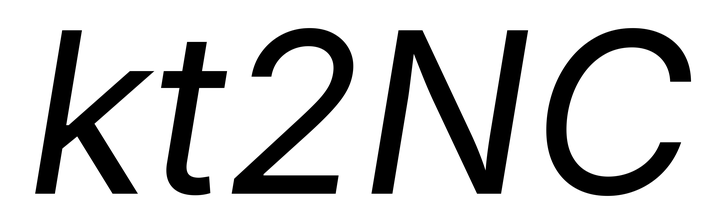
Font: Inter-Italic_Italic